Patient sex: F
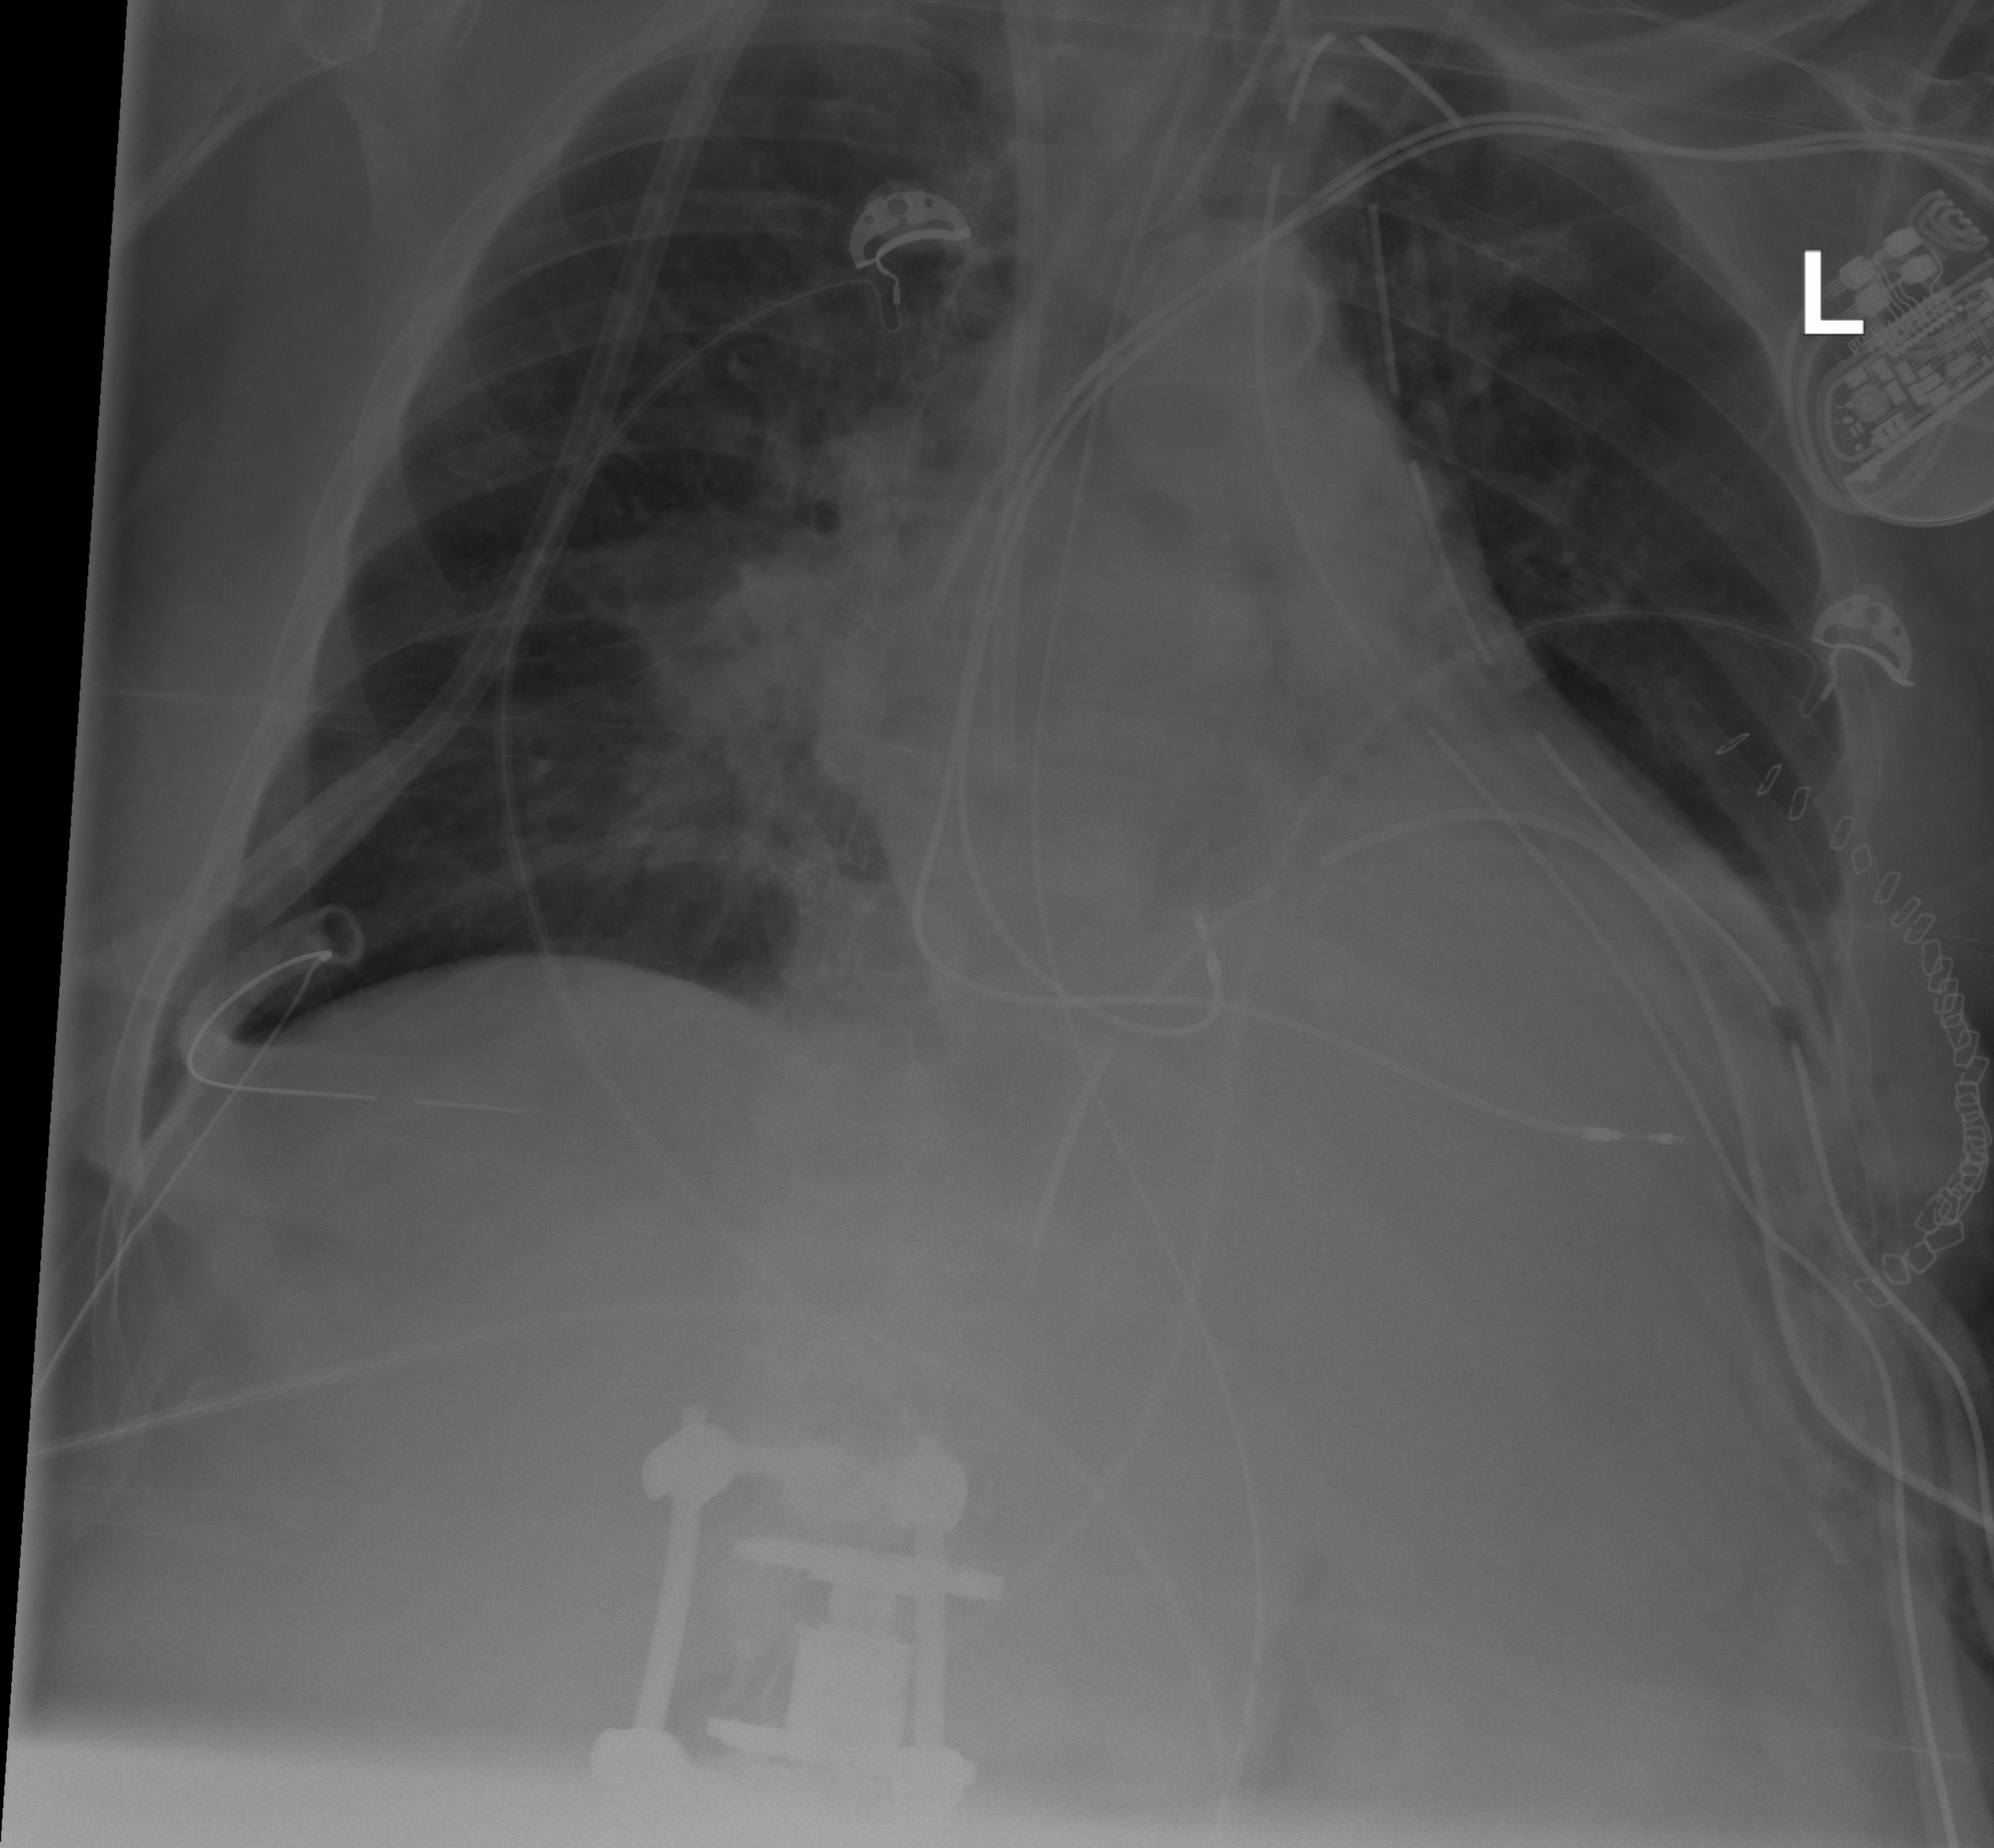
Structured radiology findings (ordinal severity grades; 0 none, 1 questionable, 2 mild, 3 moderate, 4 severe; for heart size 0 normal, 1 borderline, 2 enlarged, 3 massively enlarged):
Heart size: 2
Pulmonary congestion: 2
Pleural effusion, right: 0
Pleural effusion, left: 1
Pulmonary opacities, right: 0
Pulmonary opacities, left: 0
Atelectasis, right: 0
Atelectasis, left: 2